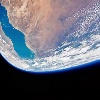
Label: land